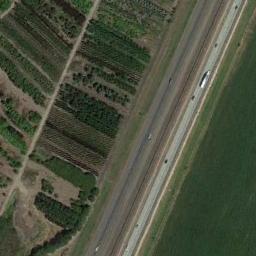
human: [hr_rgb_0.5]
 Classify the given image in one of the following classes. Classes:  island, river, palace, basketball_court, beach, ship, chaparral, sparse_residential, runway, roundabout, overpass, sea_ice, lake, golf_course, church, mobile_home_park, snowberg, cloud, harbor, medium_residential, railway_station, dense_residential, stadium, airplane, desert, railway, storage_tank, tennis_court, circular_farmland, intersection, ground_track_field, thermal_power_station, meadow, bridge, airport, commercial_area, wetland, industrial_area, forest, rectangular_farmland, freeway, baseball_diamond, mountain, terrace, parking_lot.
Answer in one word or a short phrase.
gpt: freeway